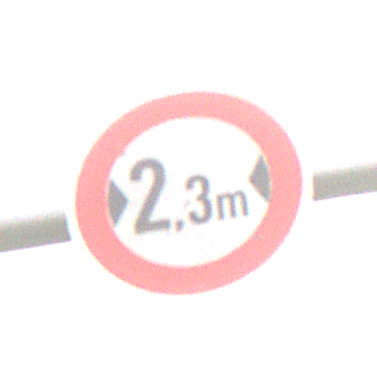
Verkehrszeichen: TatsaechlicheBreite2Komma3
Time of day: MorningAfternoon
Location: Outdoor (Suburban)
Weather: Overcast
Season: NotSpecified
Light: Natural